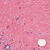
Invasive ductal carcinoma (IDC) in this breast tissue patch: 0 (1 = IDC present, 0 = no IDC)